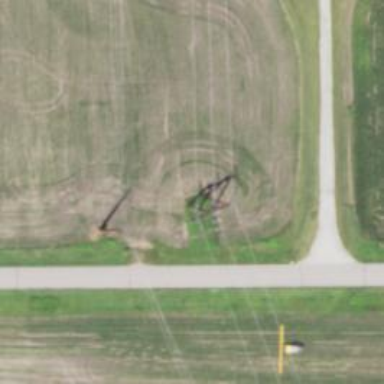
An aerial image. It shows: H-frame designed tower for power lines.